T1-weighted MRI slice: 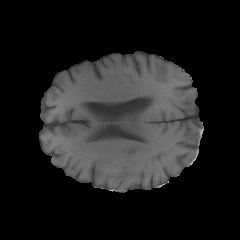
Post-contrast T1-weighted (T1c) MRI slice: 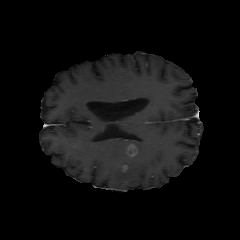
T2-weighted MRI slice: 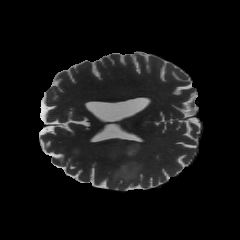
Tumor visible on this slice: yes